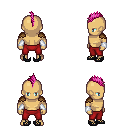
a pixel art fantasy rpg character, male body template, human, tanned skin, leather shoulder armor, red pants, pink mohawk hairstyle, white cloth bracers, ghillies, four views (front, back, left, right), 2x2 character sprite sheet, small pixel art, hard edges, no anti-aliasing